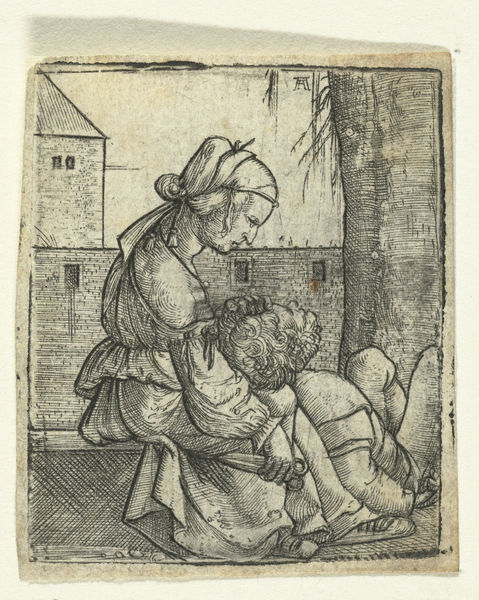
Titel: Simson en Delila
Künstler: Albrecht Altdorfer
Standort: Amsterdam
Institution: Rijksmuseum
Schlagwörter: baum, mann, fenster, frau, kleid, haus, tuch, haare, mutter, locken, grafik, schoß, schere, stich, stick